Question: Count the number of objects in the diagram.
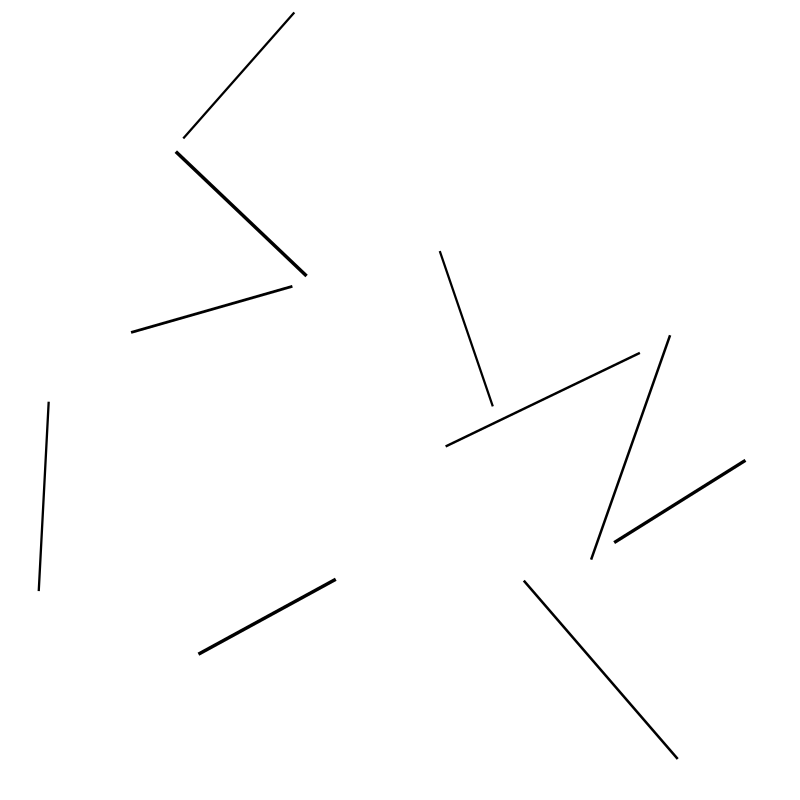
Answer: 10